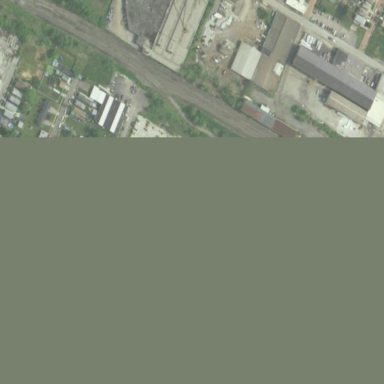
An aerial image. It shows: Railway area.